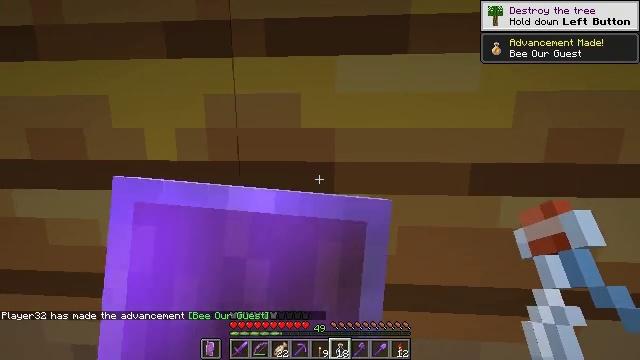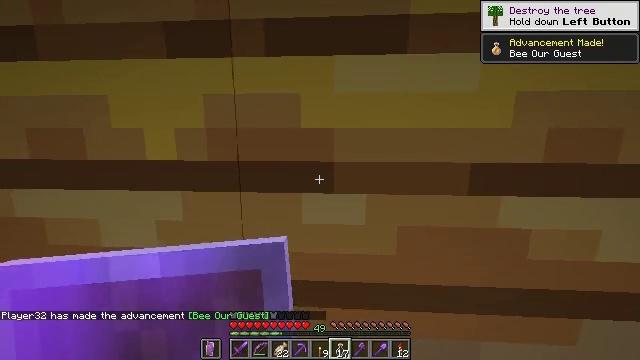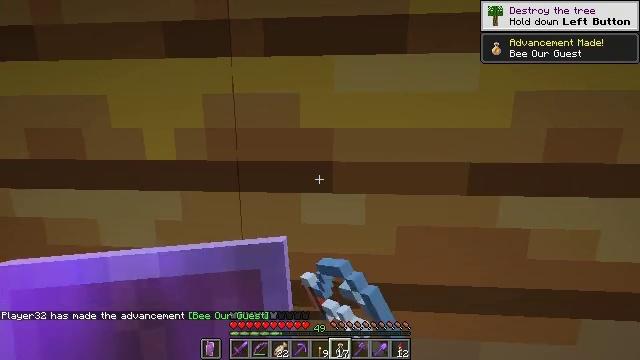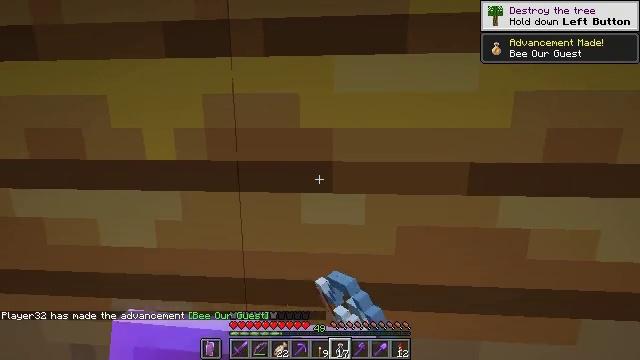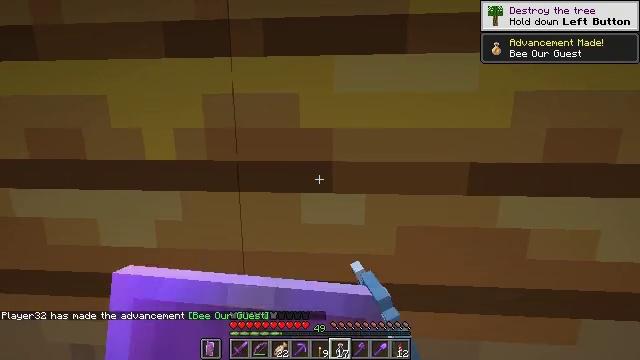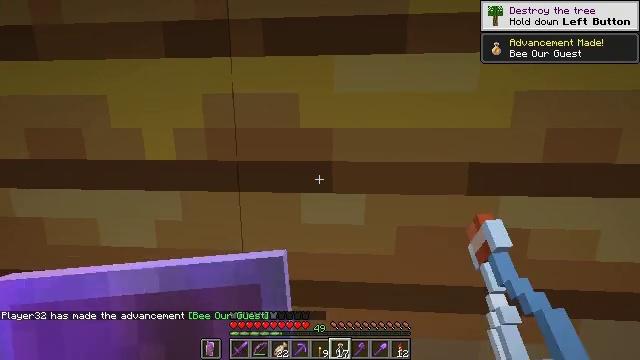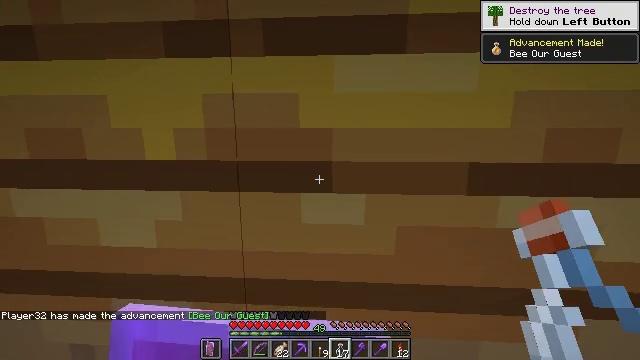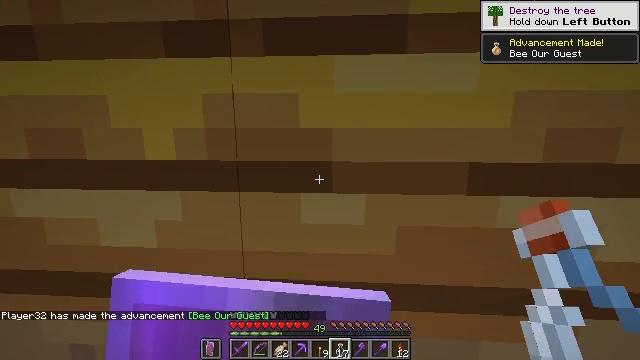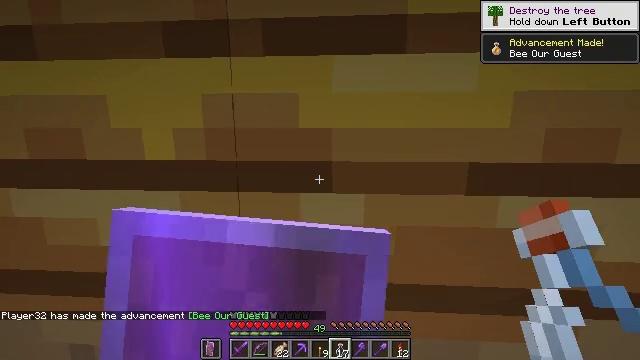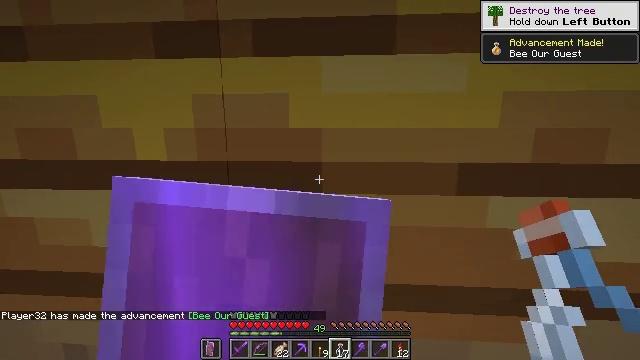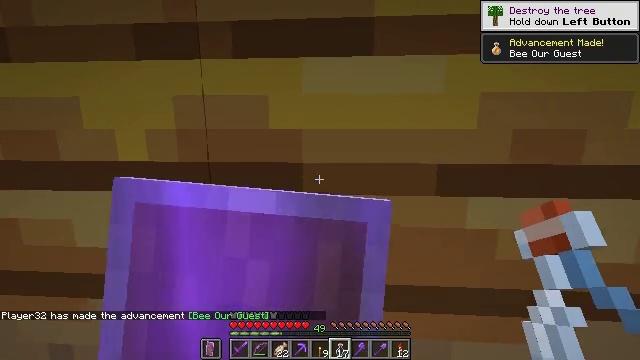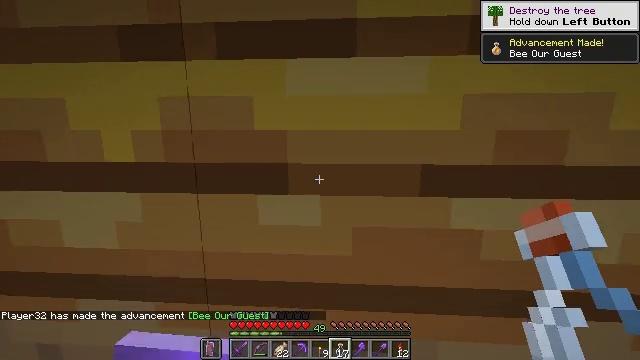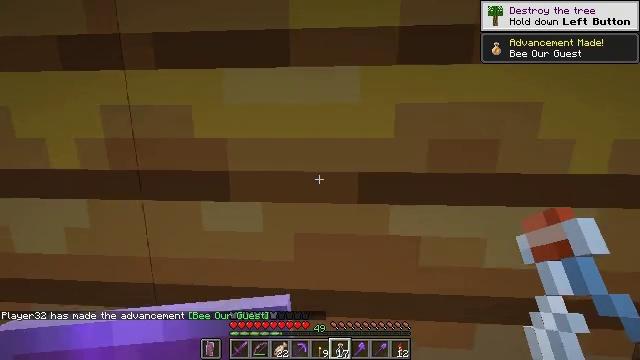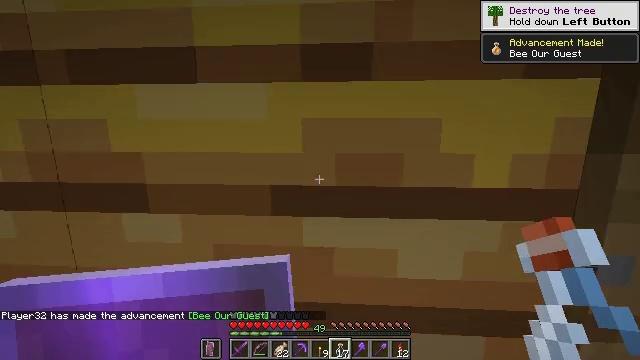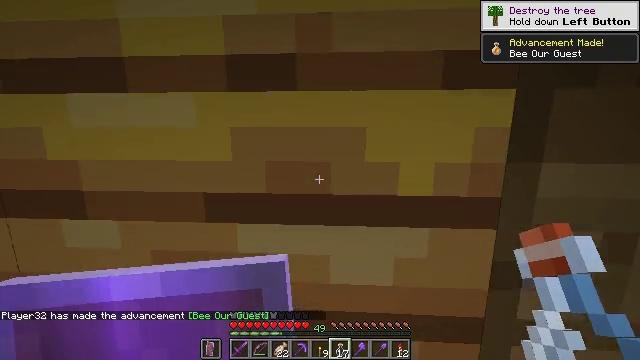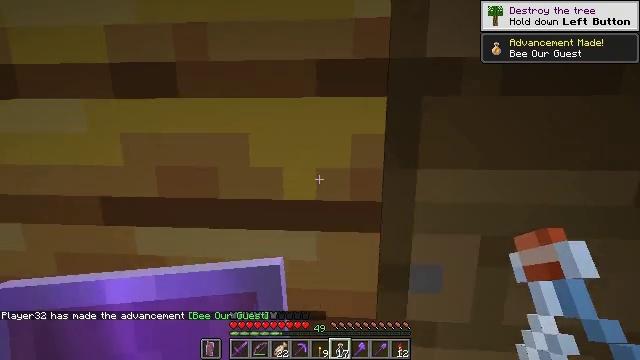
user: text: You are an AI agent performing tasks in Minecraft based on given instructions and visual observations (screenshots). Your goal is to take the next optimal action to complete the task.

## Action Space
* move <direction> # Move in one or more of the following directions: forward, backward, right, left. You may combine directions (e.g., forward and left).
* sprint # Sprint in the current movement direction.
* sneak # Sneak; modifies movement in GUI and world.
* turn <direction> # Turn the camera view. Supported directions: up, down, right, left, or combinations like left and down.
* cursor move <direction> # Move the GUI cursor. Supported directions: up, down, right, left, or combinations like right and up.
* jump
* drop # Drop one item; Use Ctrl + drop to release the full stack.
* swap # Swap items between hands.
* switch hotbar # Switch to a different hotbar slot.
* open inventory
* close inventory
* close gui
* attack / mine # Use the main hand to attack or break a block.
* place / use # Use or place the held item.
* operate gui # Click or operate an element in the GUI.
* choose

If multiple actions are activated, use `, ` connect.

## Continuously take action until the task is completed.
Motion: motion action
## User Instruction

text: Use honey bottles to craft a honey block.
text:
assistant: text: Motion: use / place
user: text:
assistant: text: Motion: no_op
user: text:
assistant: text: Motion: use / place
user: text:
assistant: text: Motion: use / place
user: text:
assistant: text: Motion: no_op
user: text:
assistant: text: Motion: use / place
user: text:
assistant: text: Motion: use / place
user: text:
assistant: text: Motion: move right, use / place
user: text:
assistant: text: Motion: move right, use / place
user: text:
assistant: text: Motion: move right, use / place
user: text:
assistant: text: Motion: move right, use / place
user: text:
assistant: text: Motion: move right
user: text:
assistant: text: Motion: move right
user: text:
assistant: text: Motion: move right
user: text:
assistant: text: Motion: move right
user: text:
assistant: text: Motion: move right
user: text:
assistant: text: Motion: use / place
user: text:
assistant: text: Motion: use / place
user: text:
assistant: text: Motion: use / place
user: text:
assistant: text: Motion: use / place
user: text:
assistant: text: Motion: no_op
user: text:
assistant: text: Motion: use / place
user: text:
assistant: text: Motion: use / place
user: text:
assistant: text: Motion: use / place
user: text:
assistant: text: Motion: use / place
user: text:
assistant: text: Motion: use / place
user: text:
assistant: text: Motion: use / place
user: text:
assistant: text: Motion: no_op
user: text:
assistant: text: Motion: use / place
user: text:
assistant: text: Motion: move right, use / place